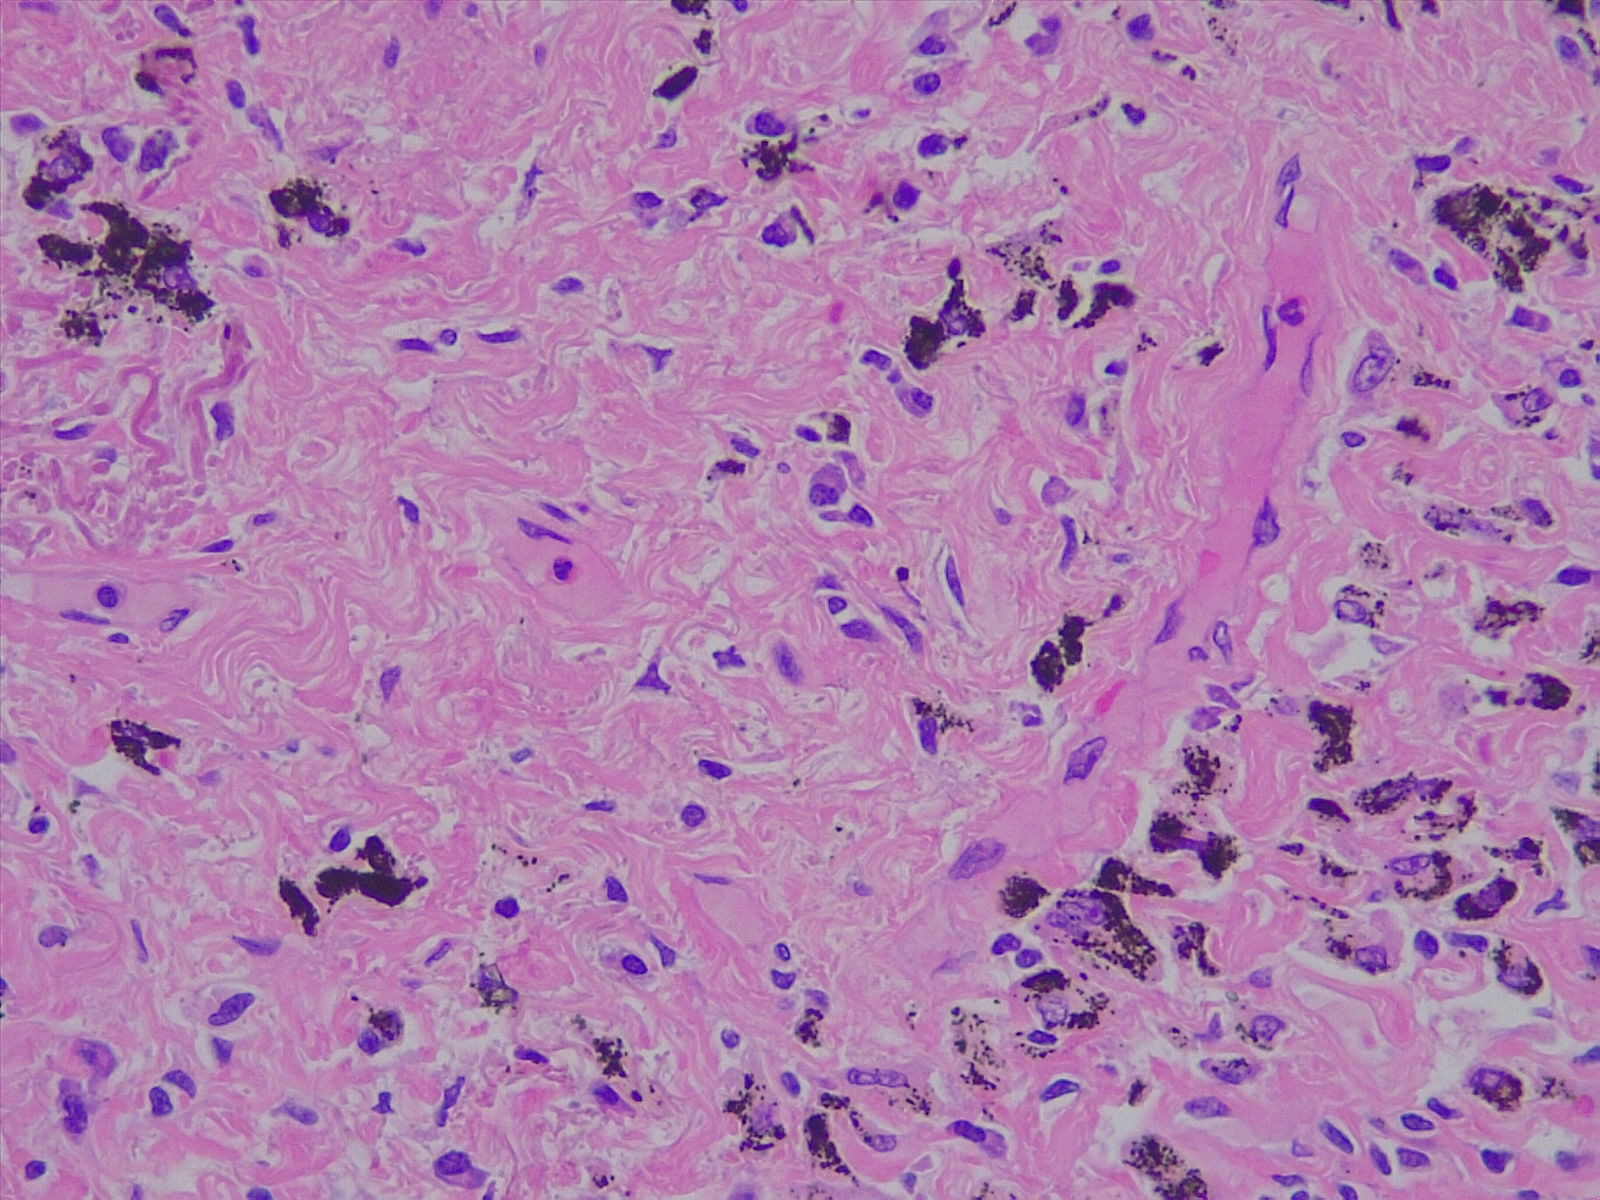
Label: normal lung tissue